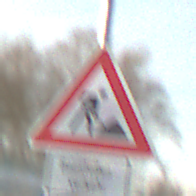
Verkehrszeichen: Arbeitsstelle
Zusatzzeichen unten: HinweiseAufGefahrenDurchVerbaleAngabe6
Umgebung: Outdoor, Suburban
Tageszeit: MorningAfternoon
Wetter: PartlyCloudy
Licht: Natural
Jahreszeit: NotSpecified
Kontrast: HighContrast